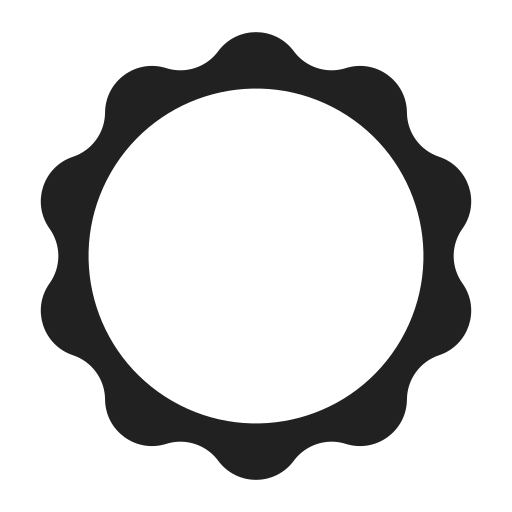
sun high contrast